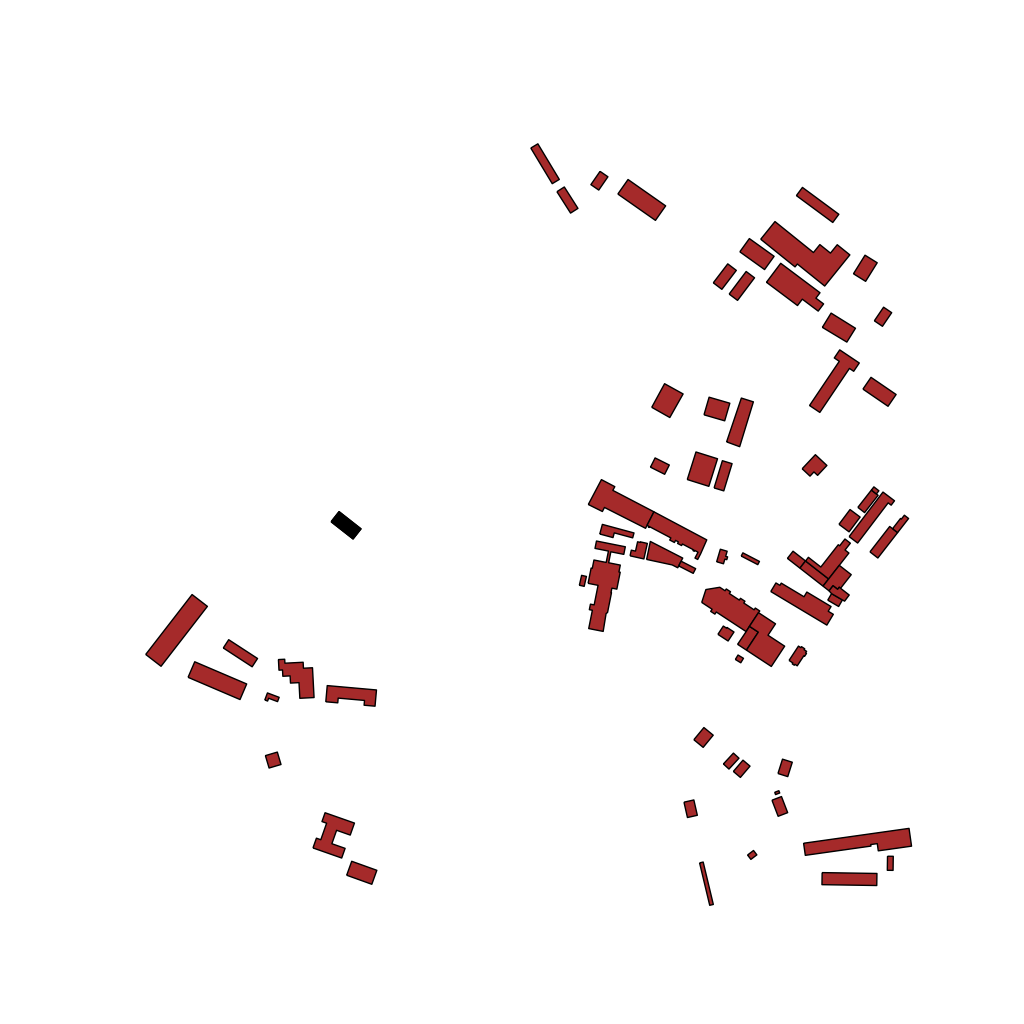
Tags: overhead vector_map, industrial, recreation, special, individual_rise, low_rise, medium_rise, density_1, Building, Facility, 1.0 km²